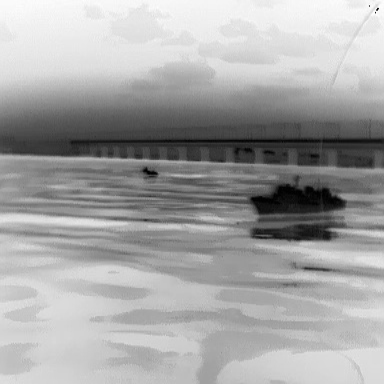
There are two warships in the infrared image.